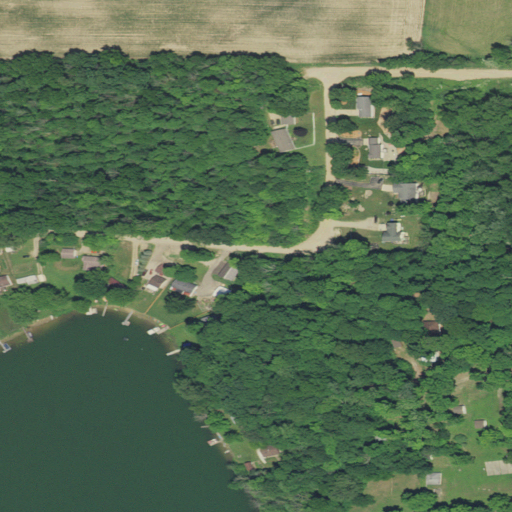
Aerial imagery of lava area in Michigan named Beechwood Hills Camp containing deciduous forest, open water, cultivated crops, open development, low intensity development, pasture, woody wetlands, medium intensity development, and mixed forest